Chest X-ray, PA view. Patient: 26 years old, sex M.
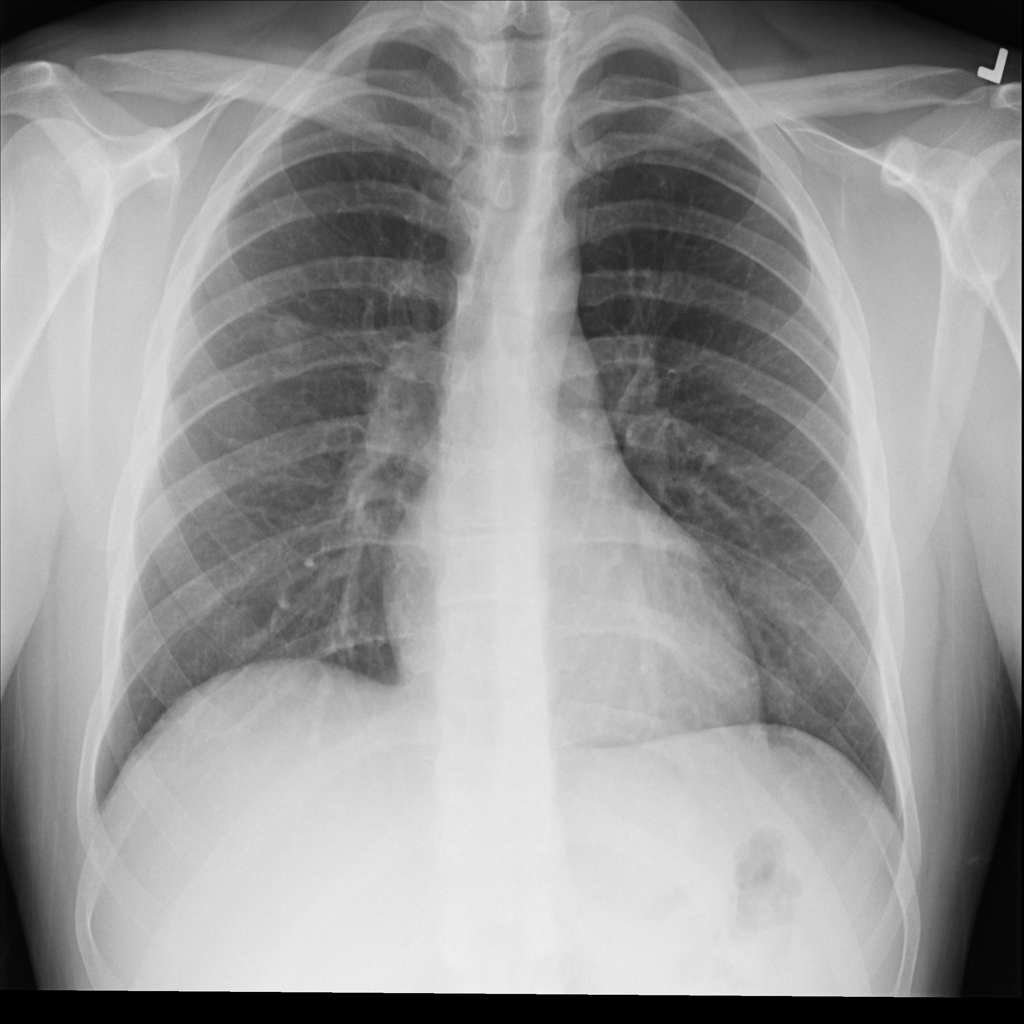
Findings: Infiltration, Nodule